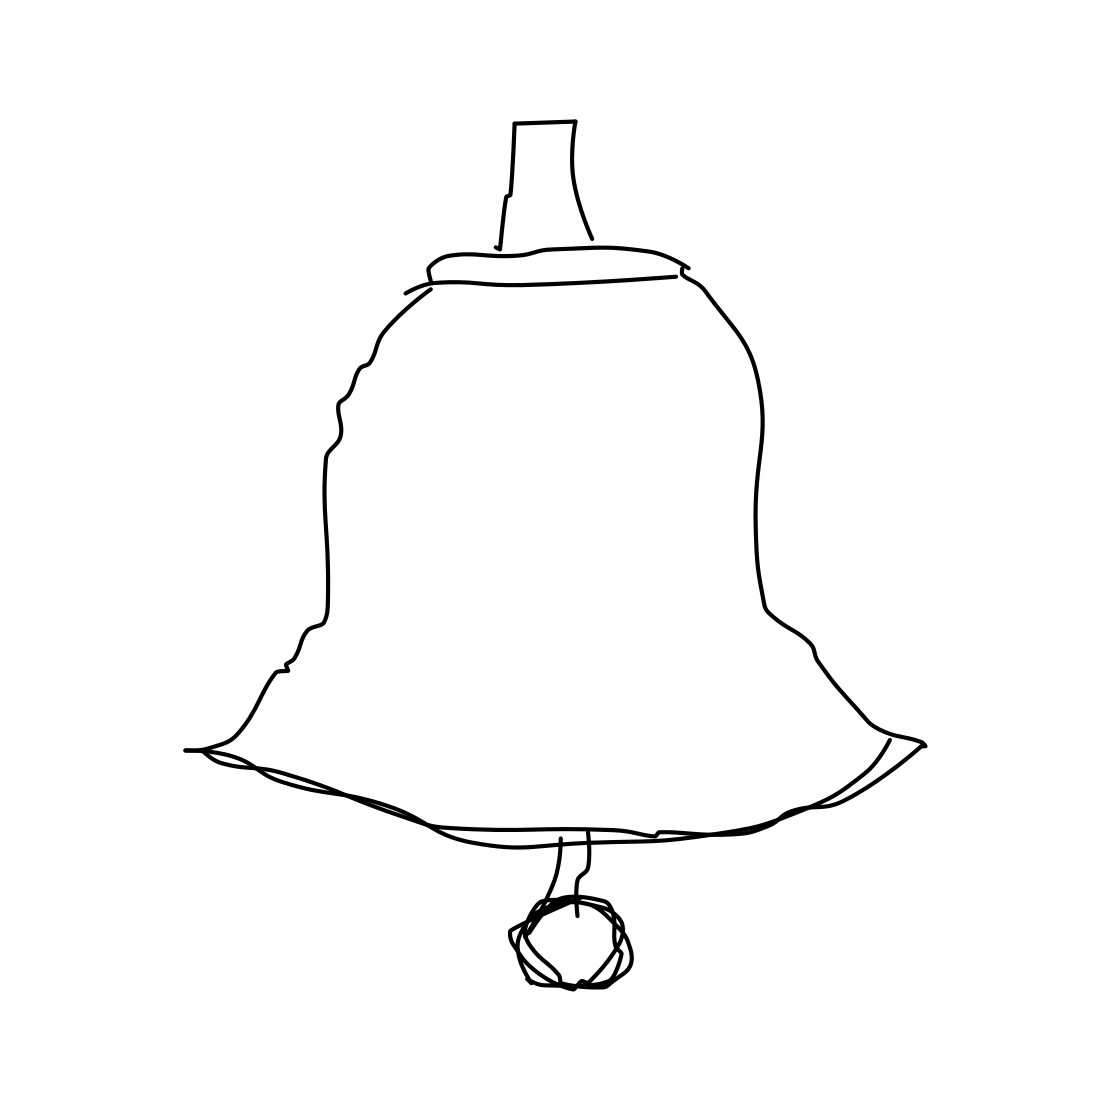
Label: bell